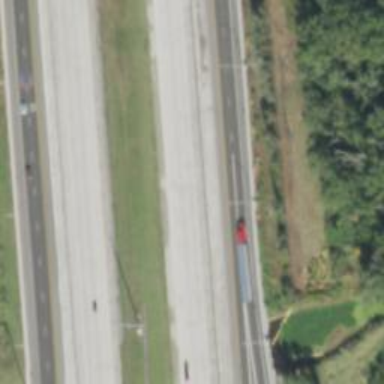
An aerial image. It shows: Asphalt motorway link.